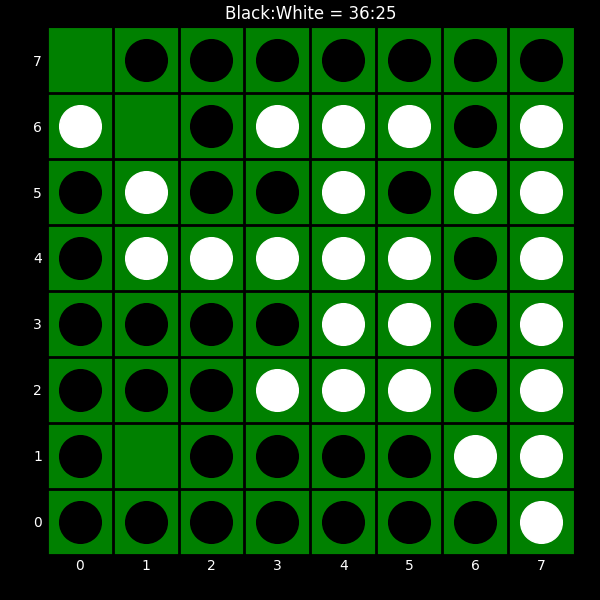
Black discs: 36
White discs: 25